Aerial crown-view tile of a tropical tree (Barro Colorado Island, Panama), acquired 20250414:
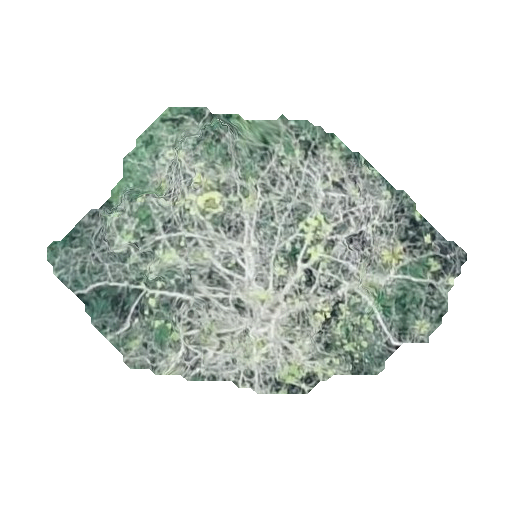
Species: Tabebuia rosea
GBIF accepted scientific name: Tabebuia rosea
Crown area: 120.262 m²